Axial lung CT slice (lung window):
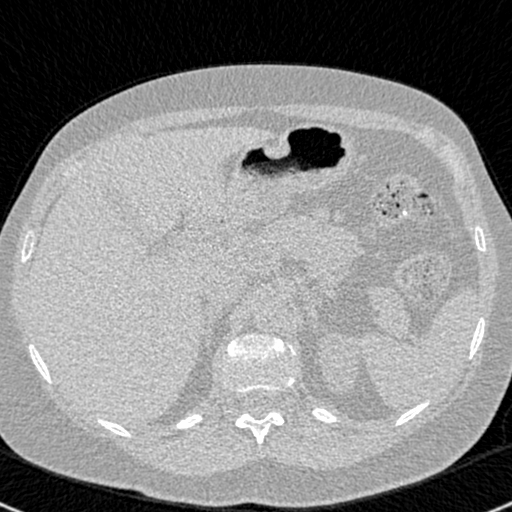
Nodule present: no